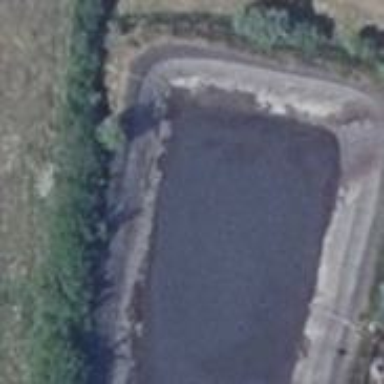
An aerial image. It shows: Pond with natural water.